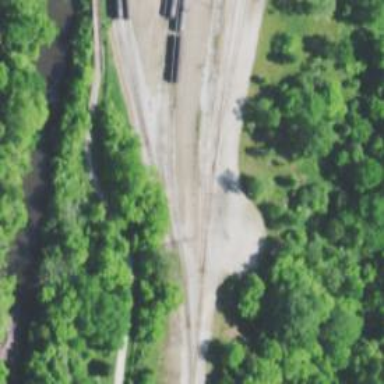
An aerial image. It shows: Rail spur service.